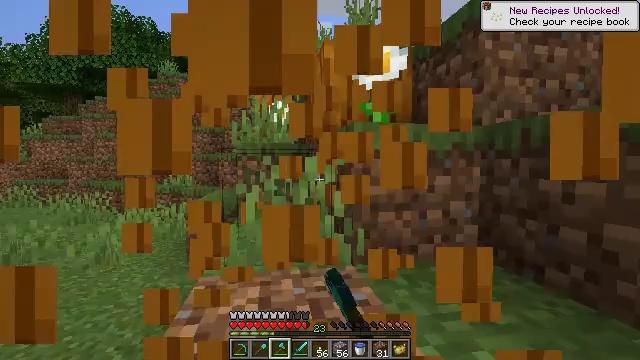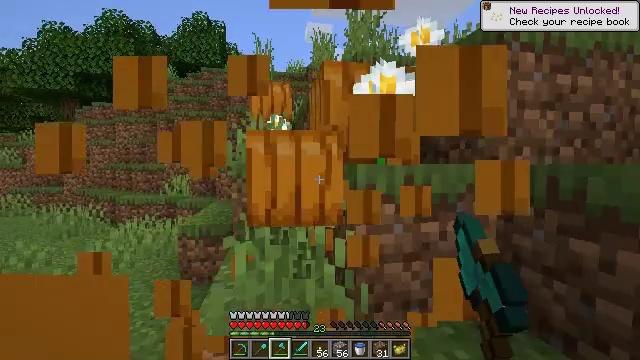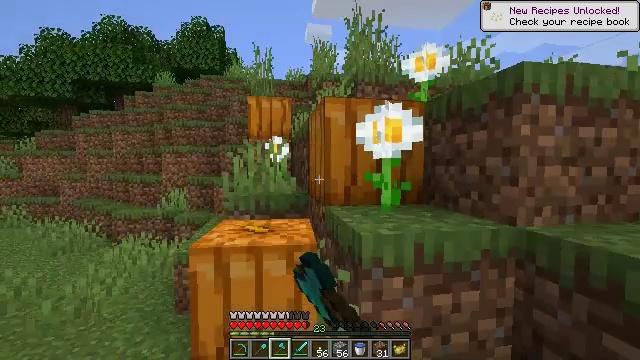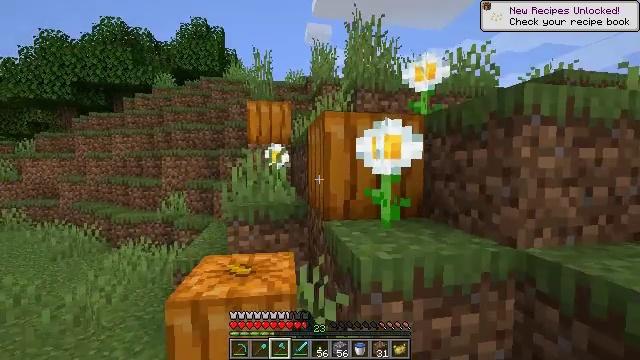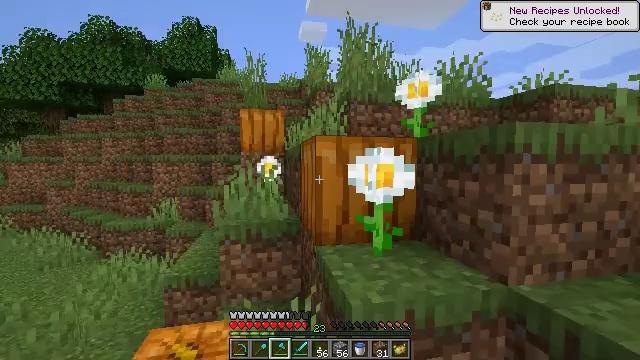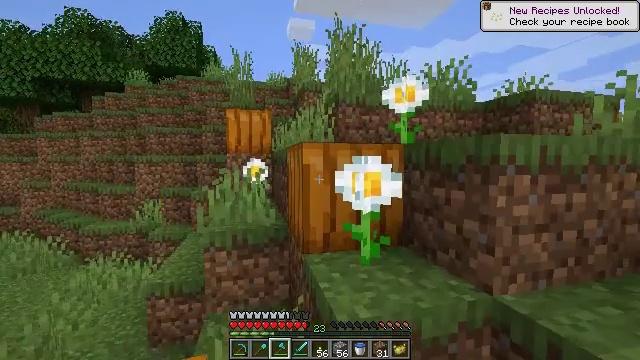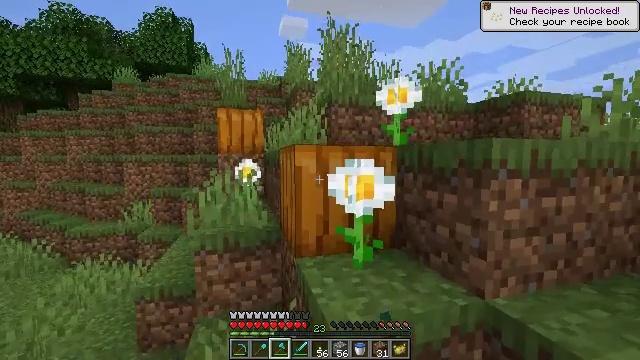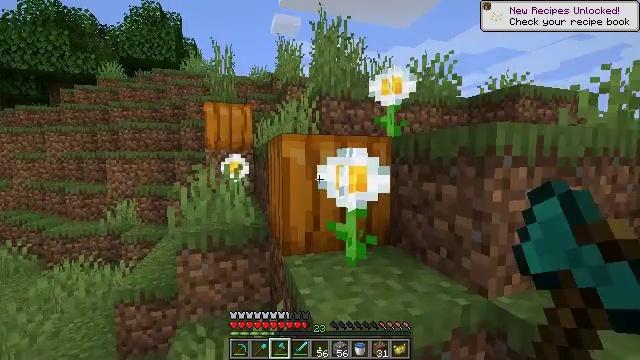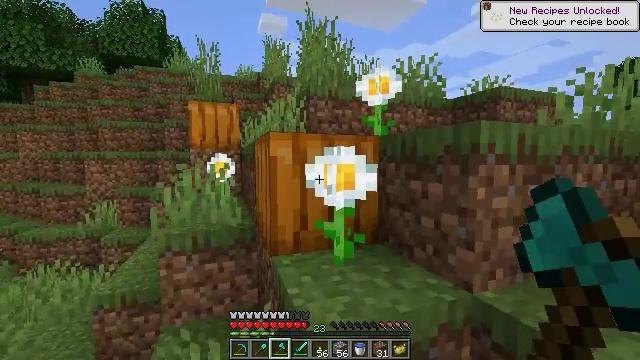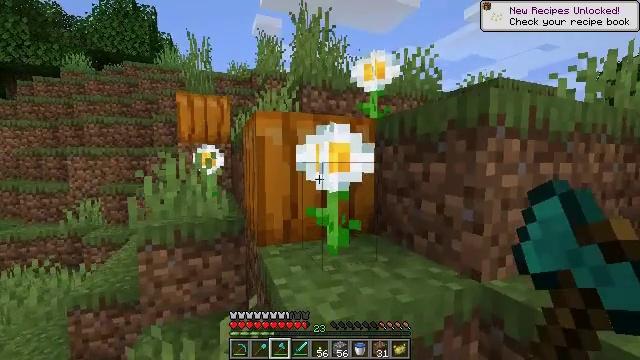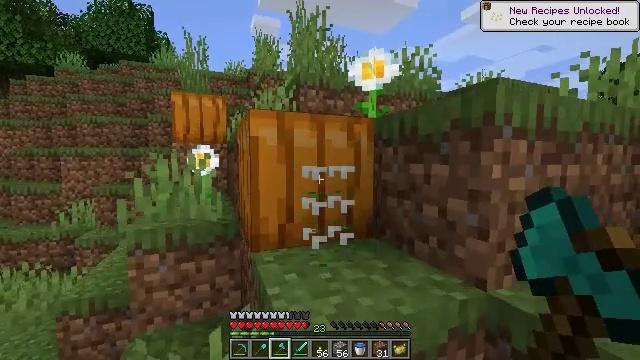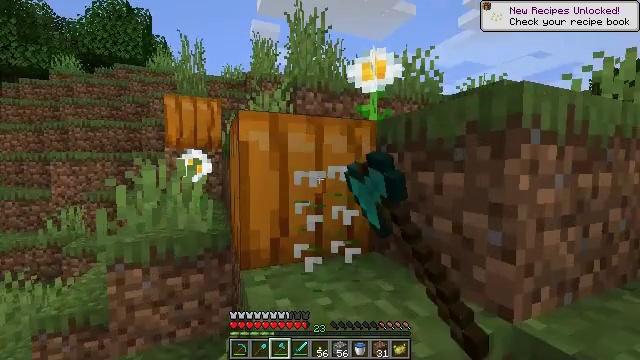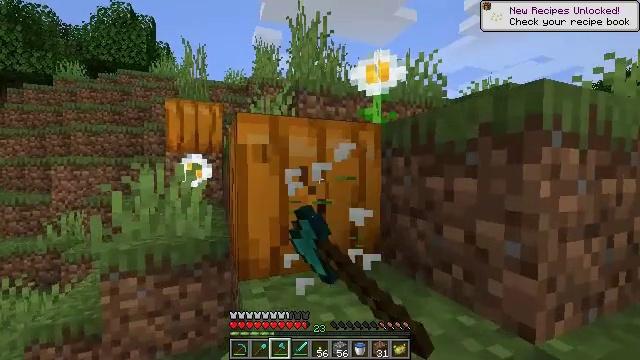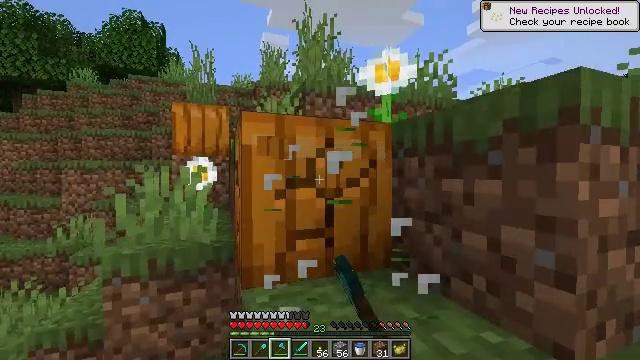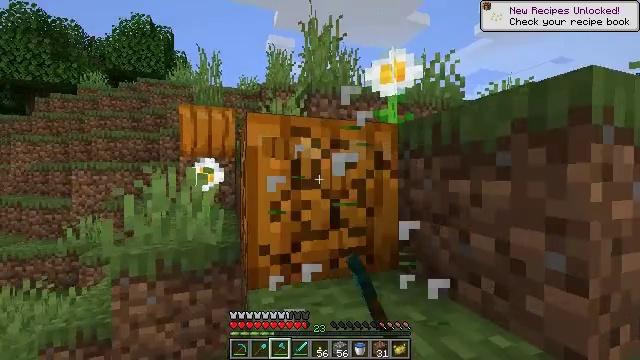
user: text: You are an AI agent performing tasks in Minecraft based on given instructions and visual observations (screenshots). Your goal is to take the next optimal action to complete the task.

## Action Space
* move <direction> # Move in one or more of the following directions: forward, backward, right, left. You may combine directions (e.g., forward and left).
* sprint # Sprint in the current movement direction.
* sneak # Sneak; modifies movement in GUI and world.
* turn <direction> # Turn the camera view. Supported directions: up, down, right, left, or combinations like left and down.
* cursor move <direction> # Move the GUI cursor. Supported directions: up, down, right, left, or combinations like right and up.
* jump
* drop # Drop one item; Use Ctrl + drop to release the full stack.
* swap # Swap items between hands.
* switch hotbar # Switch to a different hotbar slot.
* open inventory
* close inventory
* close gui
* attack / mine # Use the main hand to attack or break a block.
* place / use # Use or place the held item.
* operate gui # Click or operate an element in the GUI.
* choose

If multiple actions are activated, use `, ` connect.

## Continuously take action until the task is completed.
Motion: motion action
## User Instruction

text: Gather the oxeye daisy for crafting.
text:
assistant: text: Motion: move forward, attack / mine, jump
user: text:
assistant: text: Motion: move forward, jump
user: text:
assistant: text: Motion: move forward, jump
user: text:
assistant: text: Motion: move forward, turn right, jump
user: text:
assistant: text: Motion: move forward, turn right, jump
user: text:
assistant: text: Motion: move forward, turn right
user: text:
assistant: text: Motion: move forward, turn right
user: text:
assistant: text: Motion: move forward, turn right
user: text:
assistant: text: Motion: move forward, turn right
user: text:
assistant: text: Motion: move forward, attack / mine
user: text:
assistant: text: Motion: turn up, attack / mine
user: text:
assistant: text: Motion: turn up, attack / mine
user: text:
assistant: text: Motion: turn left, attack / mine
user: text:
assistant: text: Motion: turn left, attack / mine
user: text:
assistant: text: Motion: attack / mine